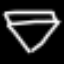
Label: diamond